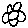
Label: flower